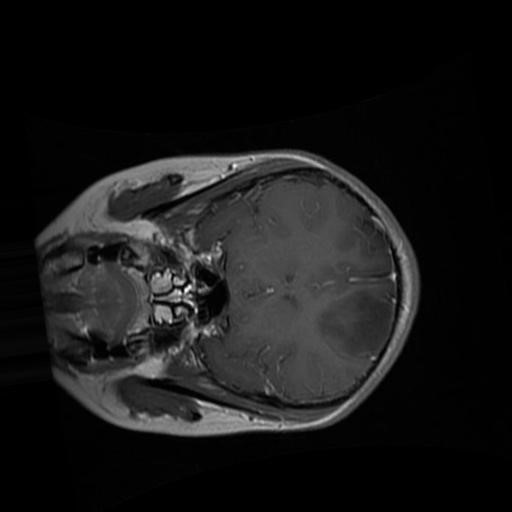
Label: brain_glioma